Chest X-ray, PA view. Patient: 68 years old, sex F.
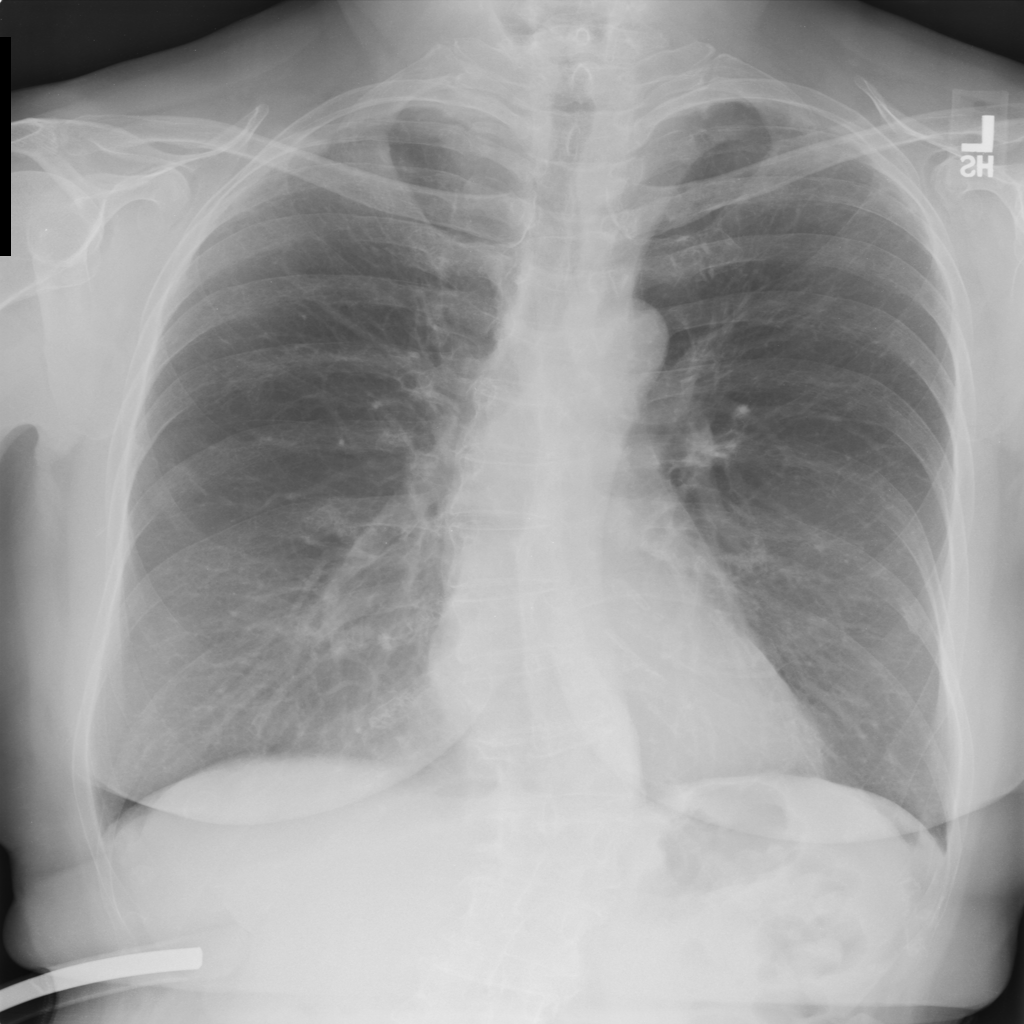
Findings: No Finding